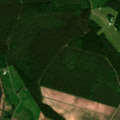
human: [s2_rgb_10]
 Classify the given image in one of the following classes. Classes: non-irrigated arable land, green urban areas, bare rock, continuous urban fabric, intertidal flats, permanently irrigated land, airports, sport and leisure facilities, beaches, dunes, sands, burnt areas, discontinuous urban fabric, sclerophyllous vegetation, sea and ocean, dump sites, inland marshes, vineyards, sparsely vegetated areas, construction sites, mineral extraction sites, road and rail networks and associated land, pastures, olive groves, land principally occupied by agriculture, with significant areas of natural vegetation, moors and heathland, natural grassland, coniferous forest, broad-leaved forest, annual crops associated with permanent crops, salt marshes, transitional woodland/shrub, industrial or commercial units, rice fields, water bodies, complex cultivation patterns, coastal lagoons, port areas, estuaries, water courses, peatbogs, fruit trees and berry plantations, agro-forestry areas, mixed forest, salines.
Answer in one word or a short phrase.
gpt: non-irrigated arable land, land principally occupied by agriculture, with significant areas of natural vegetation, coniferous forest, mixed forest, transitional woodland/shrub